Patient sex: M
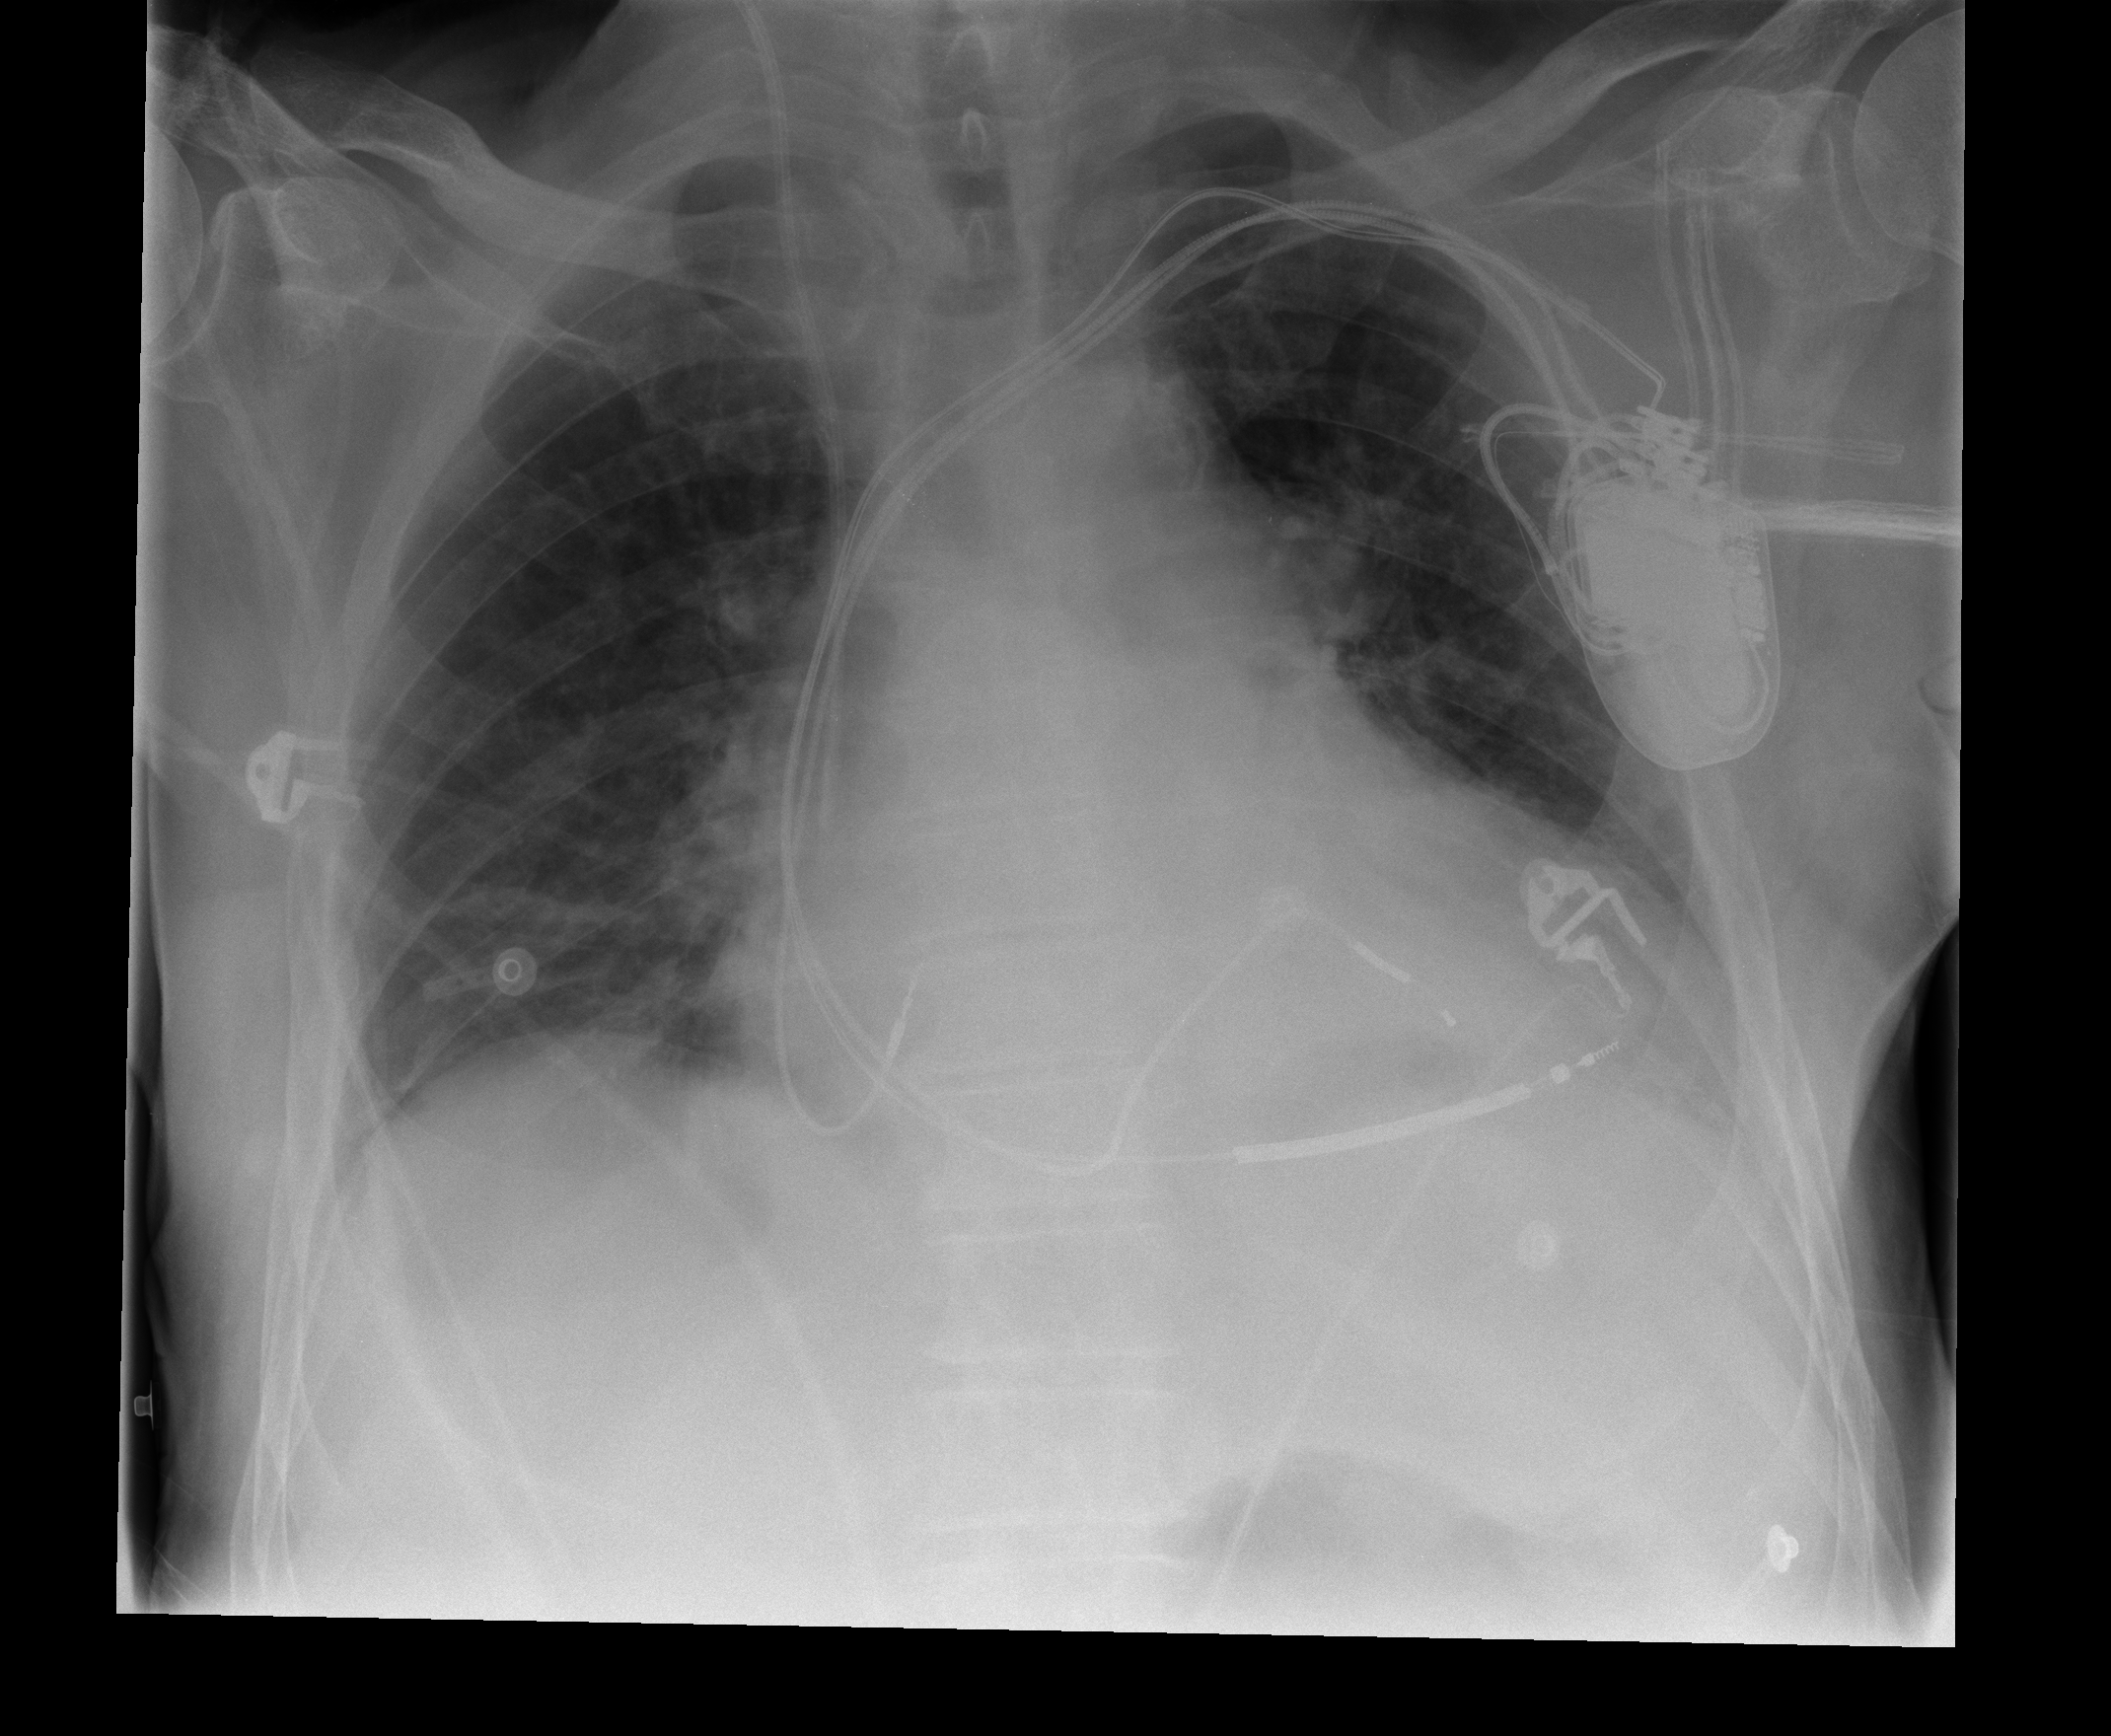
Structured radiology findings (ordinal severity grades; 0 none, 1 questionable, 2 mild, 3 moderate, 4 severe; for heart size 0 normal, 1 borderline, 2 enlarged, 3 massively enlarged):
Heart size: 2
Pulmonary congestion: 2
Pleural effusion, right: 0
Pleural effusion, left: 0
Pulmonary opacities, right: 0
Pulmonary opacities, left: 0
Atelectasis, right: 2
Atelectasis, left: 2